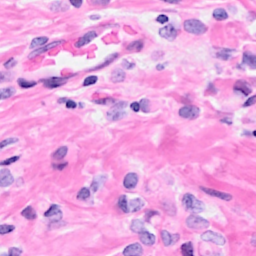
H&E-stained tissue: Breast